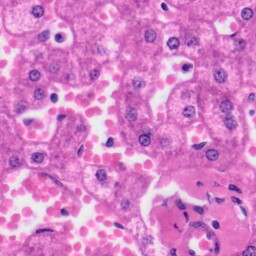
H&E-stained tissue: Liver